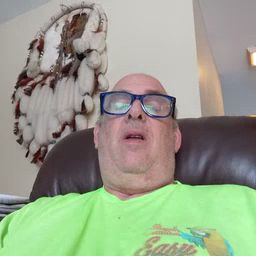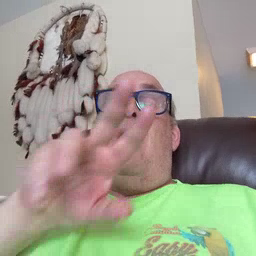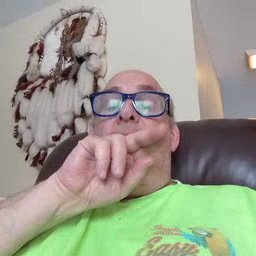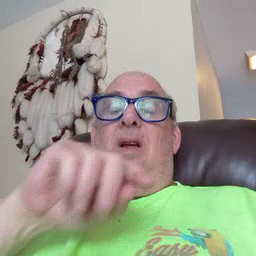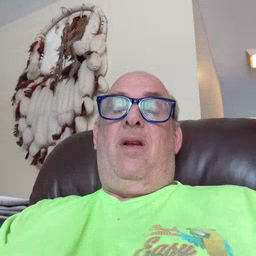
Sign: duck